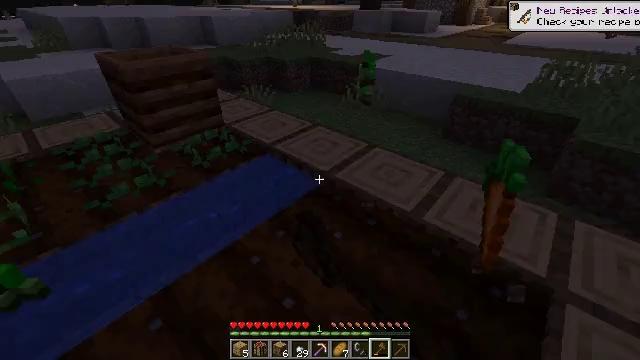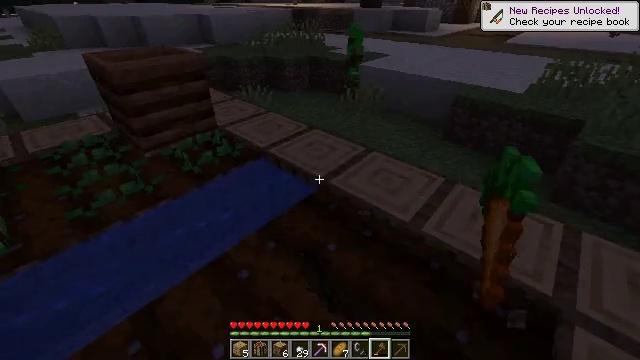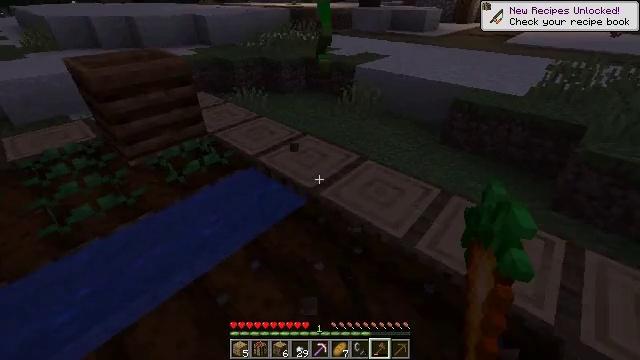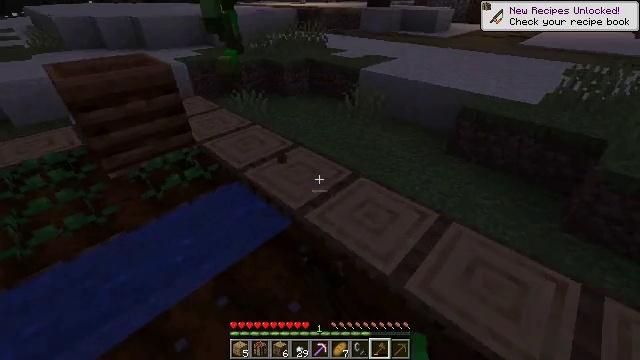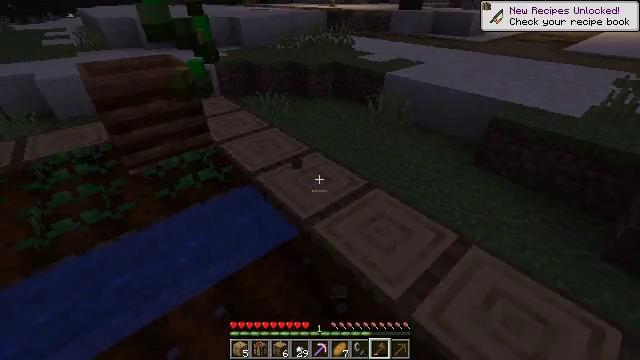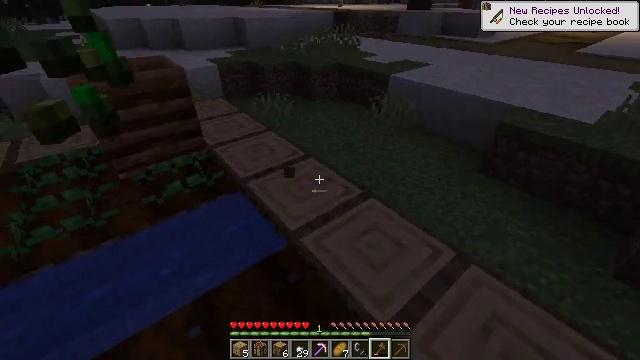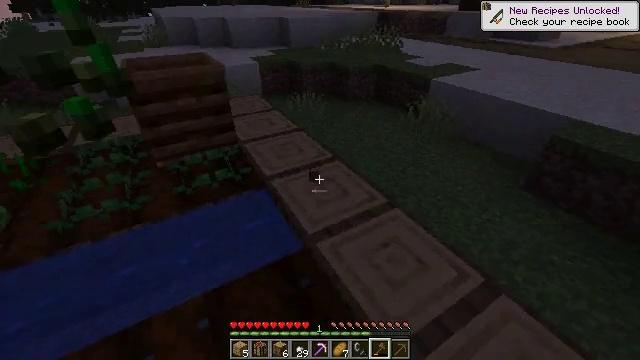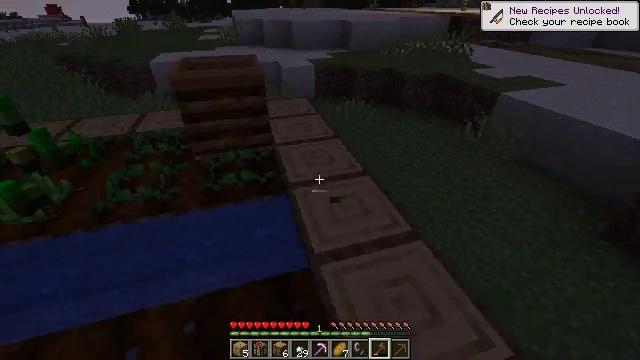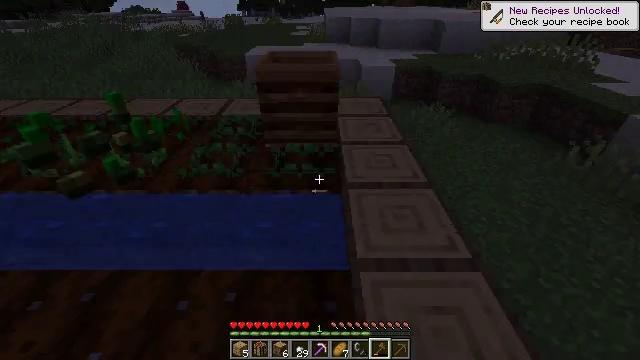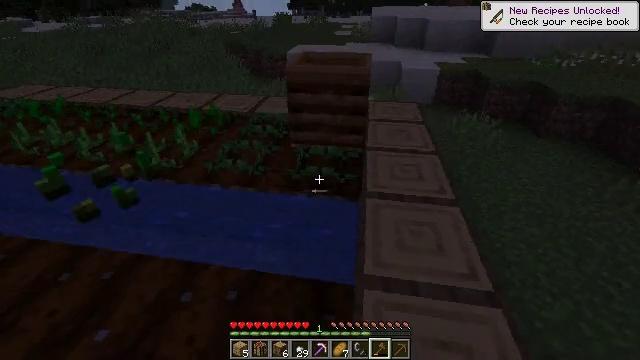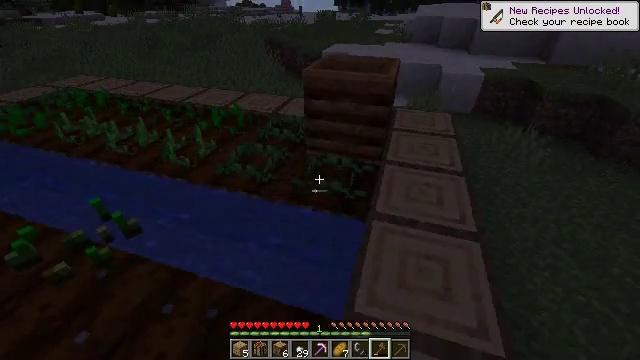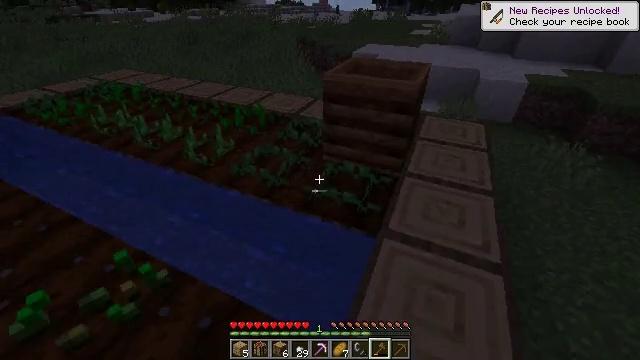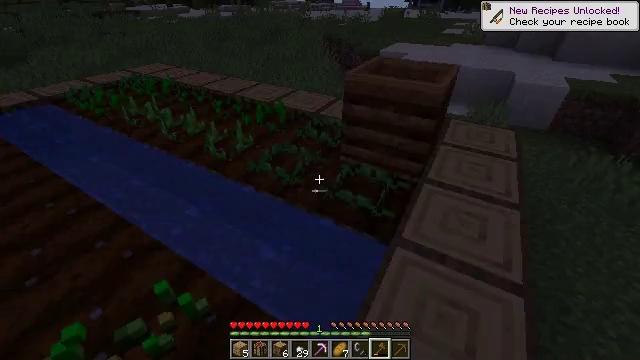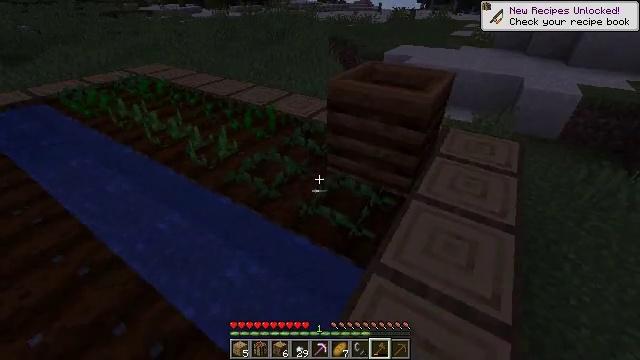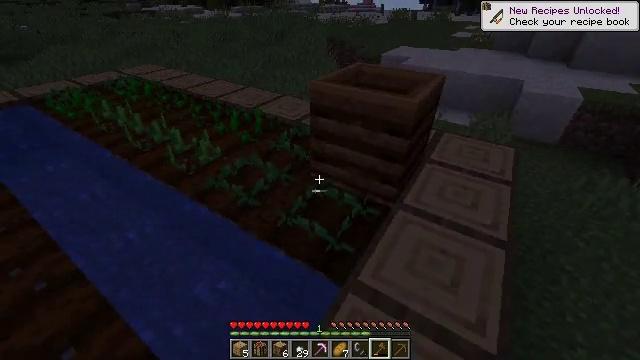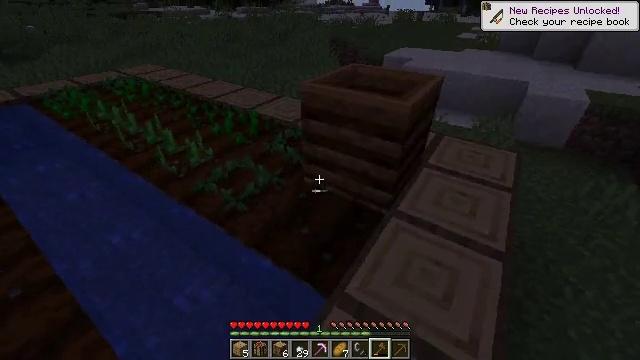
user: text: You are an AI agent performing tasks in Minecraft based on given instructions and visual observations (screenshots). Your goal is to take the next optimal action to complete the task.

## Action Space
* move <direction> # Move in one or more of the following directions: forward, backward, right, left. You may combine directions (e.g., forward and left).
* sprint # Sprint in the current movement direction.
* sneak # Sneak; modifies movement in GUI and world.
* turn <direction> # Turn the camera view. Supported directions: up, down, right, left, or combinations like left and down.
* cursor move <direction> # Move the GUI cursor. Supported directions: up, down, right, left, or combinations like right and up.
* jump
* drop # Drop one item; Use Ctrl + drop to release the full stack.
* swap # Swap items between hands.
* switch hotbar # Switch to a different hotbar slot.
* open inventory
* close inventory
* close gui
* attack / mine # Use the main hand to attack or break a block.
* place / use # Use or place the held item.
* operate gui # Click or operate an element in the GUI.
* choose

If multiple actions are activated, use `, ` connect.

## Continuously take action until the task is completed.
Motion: motion action
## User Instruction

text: Gather carrots from the field.
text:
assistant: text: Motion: move forward and move right, attack / mine
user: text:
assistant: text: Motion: move forward and move right, attack / mine
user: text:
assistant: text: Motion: move forward and move right, turn left
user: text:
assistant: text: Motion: move forward and move right, turn left
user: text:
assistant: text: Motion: move forward and move right, turn left
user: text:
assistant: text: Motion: move forward and move right, turn left
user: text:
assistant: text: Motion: move forward and move right, turn left
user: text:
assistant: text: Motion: move forward and move right, turn left
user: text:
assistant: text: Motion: move forward and move right, turn left
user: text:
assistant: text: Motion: move forward, turn left
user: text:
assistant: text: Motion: move forward and move right, turn left
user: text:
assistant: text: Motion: move forward and move right, turn left
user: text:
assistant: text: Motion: move forward and move right, turn left
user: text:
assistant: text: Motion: move forward and move right
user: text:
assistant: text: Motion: move forward and move right, turn left, attack / mine
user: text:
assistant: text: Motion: move forward and move right, turn left, attack / mine
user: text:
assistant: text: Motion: move forward and move right, turn left and down, attack / mine
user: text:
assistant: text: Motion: move forward and move right, turn left, attack / mine
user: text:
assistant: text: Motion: move forward and move right, turn left, attack / mine
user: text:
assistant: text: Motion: move forward and move right, turn left, attack / mine
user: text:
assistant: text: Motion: move forward and move right, turn left, attack / mine
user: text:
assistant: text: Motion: move forward, turn left, attack / mine
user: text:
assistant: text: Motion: move forward, attack / mine
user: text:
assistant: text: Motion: move forward, turn left, attack / mine
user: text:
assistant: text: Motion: move forward, attack / mine
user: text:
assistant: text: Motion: move forward, turn right, attack / mine
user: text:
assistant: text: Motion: attack / mine